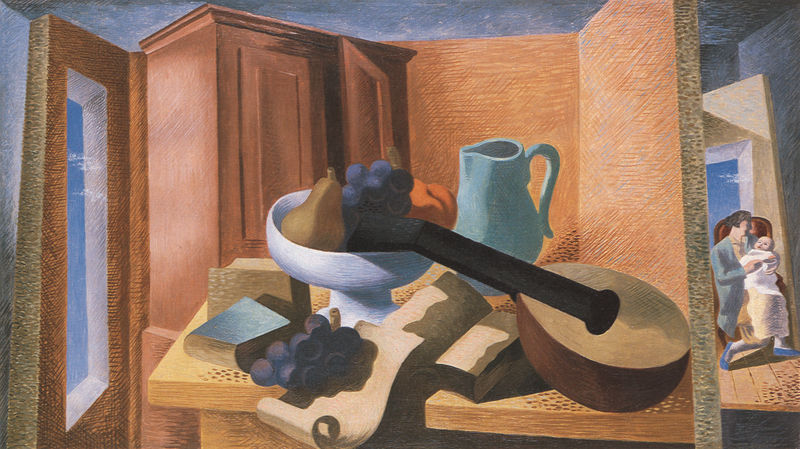
Titel: Maternità - natura morta
Künstler: Gino Severini
Standort: Brescia
Institution: (Privatsammlung)
Schlagwörter: blau, dunkel, himmel, mann, schatten, weiß, wolken, gelb, menschen, ocker, sitzen, braun, fenster, frau, grau, hell, holz, licht, orange, raum, schwarz, stuhl, tisch, tür, zeichnung, zimmer, ausblick, obst, rot, wolke, wand, architektur, schale, boden, kelch, sessel, decke, innen, kind, mutter, paar, gitarre, musik, frucht, früchte, henkel, kanne, keramik, krug, stilleben, stillleben, trauben, hellblau, apfel, bein, bücher, küssen, liebe, papier, schrank, ecke, leiste, italien, schuhe, fläche, modern, formen, baby, musikinstrument, striche, punkte, birne, kante, außen, buch, porzellan, oberfläche, kleinkind, rolle, schranktür, liebespaar, schoss, seiten, obstschale, picasso, laute, weintraube, geometrie, mörser, säugling, holzdiele, wiegen, italiener, bine, deckenlos, innen außen, wieggen